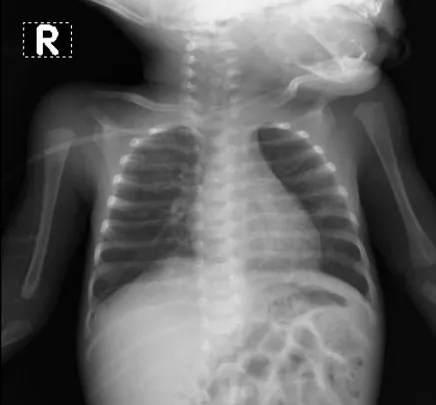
Patient 5 chest radiograph showing normal study.
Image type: radiology (x_ray)